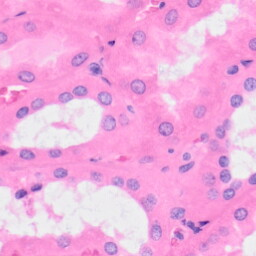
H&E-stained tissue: Kidney